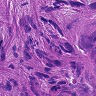
Metastatic tissue present: yes